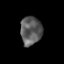
Tissue: prostate
Cell type: T cells
Senescence score: 0.7433
Nuclear area (px): 594
Mean DAPI intensity: 92.012